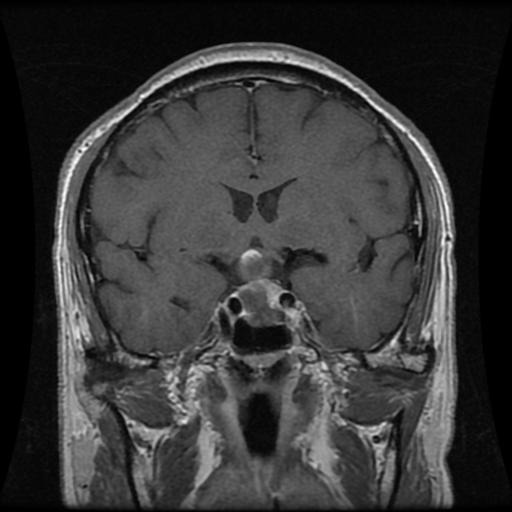
Label: pituitary